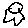
Label: tree